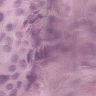
Metastatic tissue present: yes